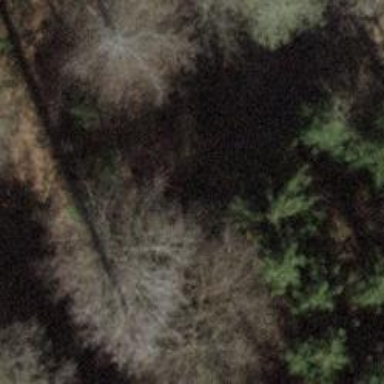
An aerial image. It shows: Culvert tunnel under ditch.